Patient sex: F
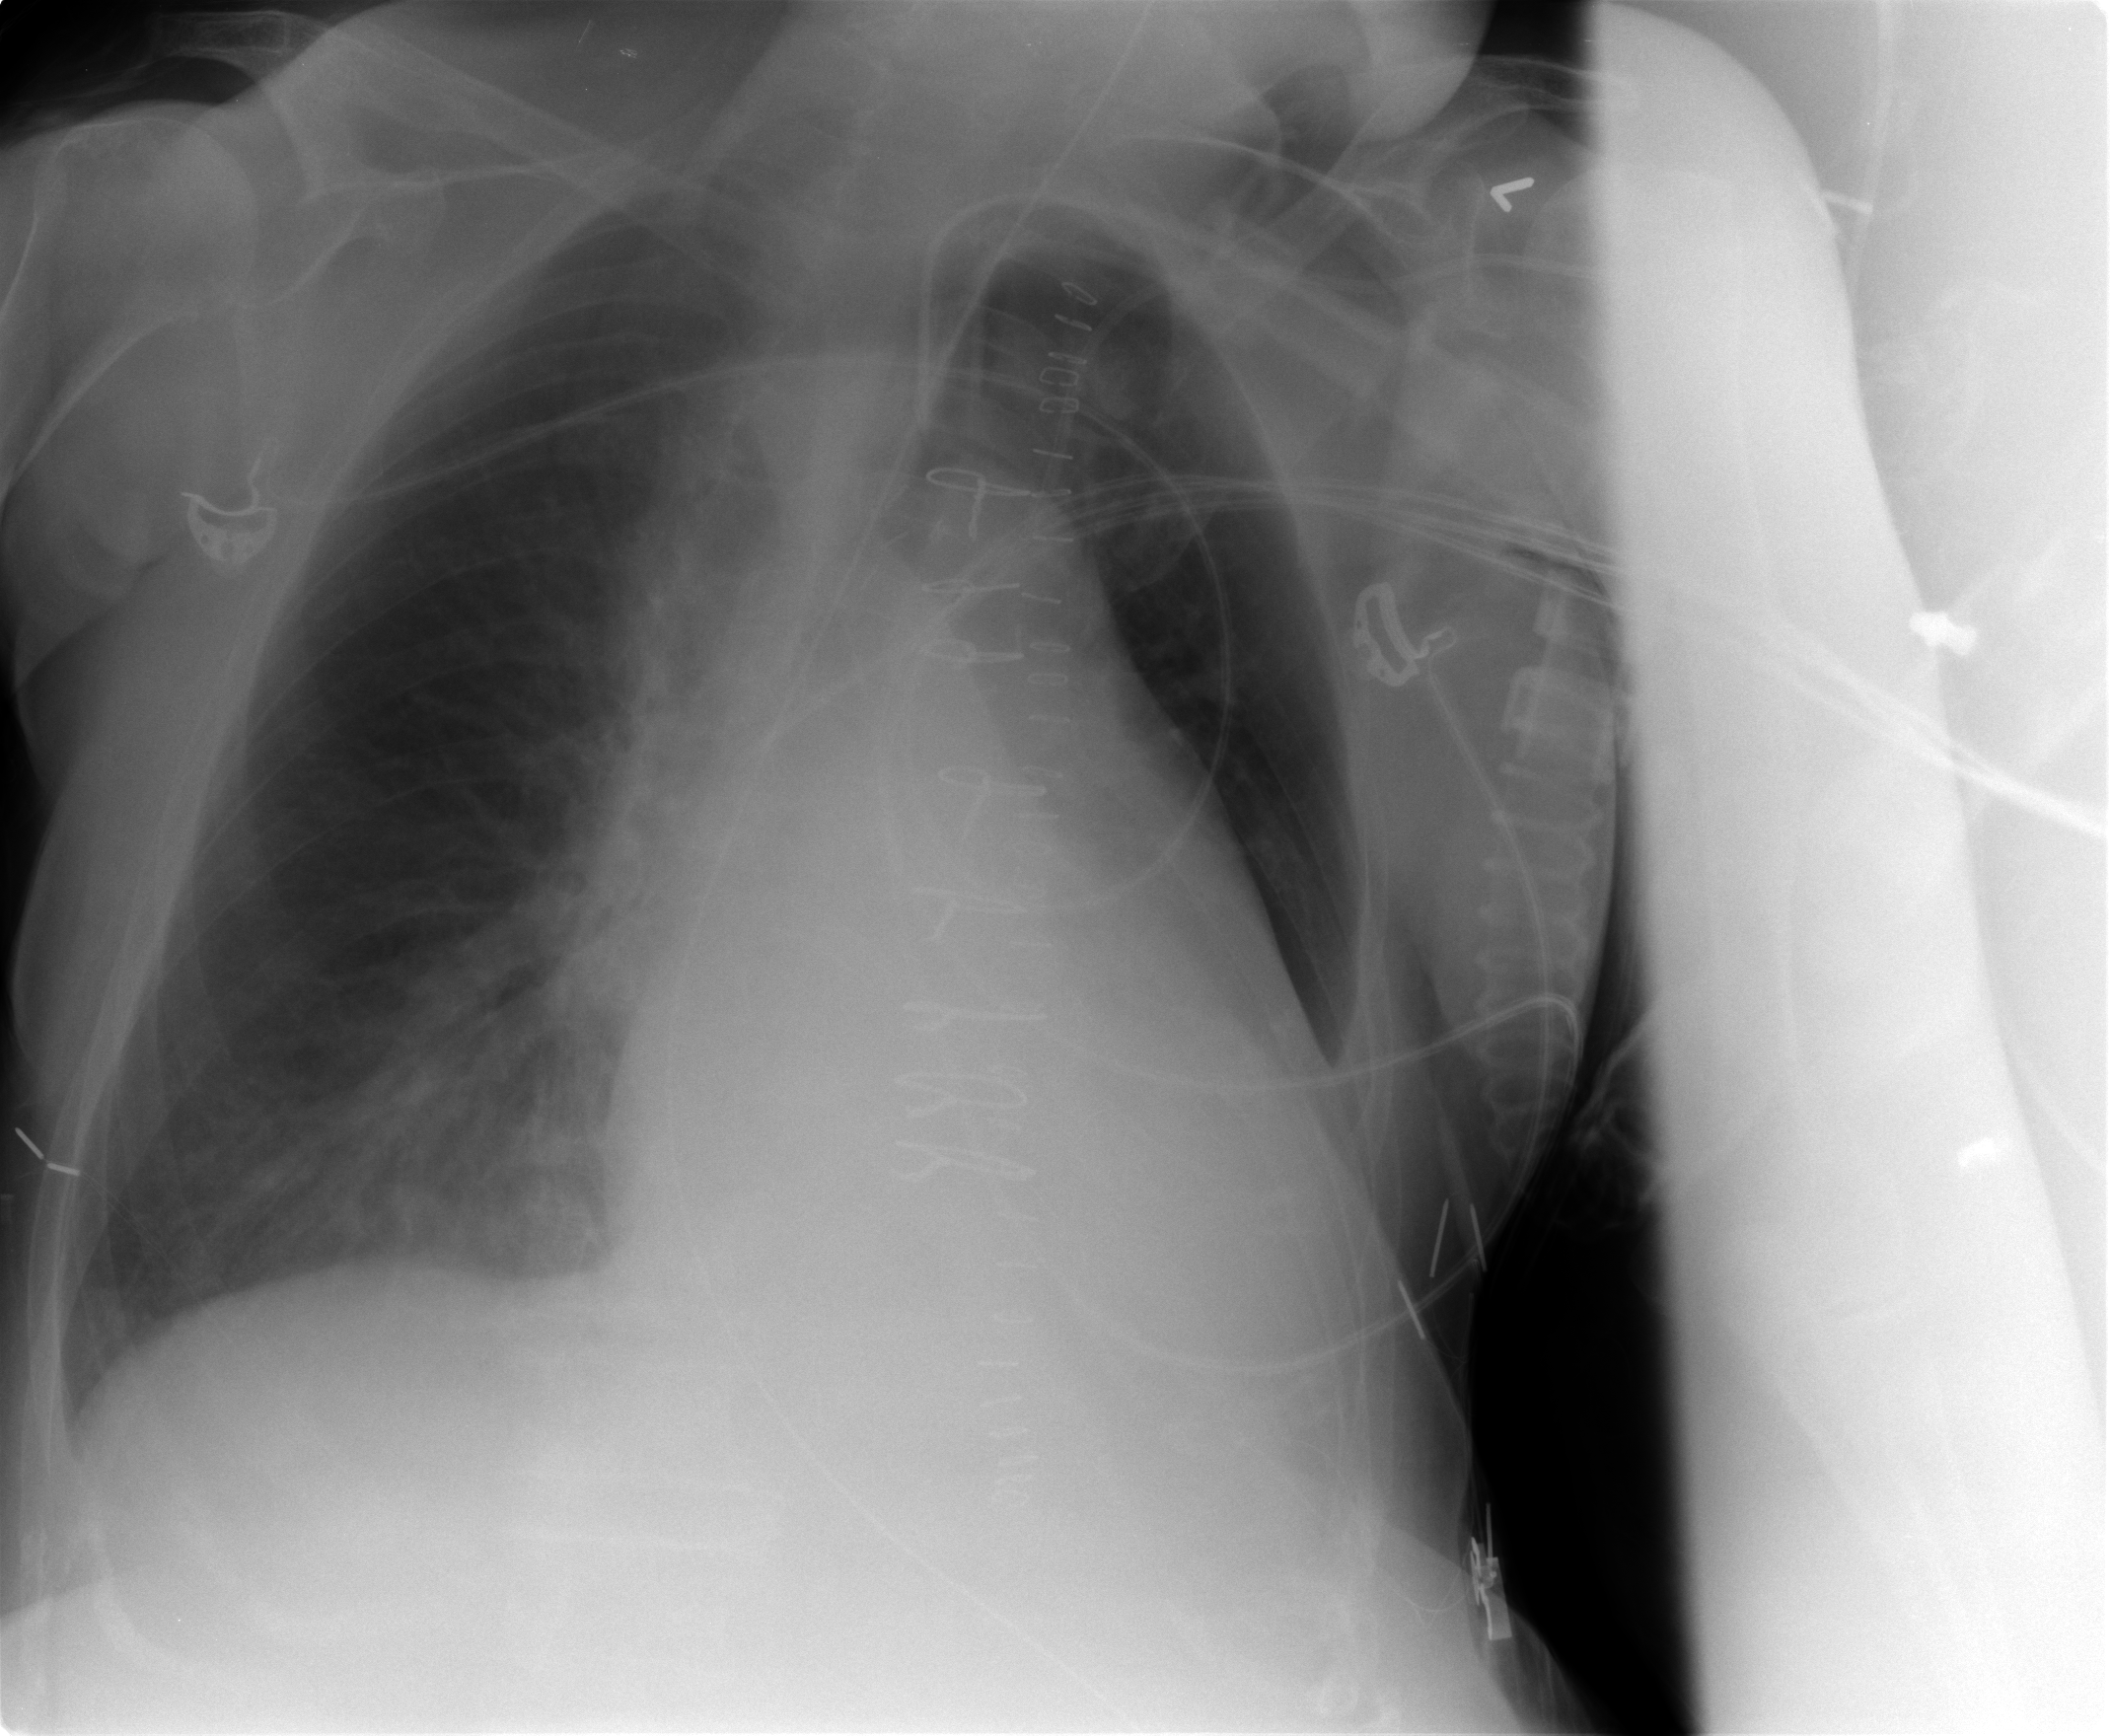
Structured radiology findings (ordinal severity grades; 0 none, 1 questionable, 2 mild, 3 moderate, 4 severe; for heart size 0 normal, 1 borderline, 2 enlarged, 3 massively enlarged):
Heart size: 3
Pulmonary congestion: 0
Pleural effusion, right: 2
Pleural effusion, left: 1
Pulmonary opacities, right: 0
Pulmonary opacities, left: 0
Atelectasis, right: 2
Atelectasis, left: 1